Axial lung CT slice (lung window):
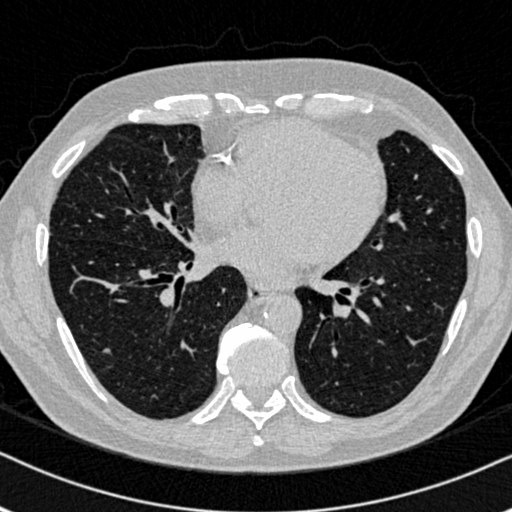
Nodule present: yes
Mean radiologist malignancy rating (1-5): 3